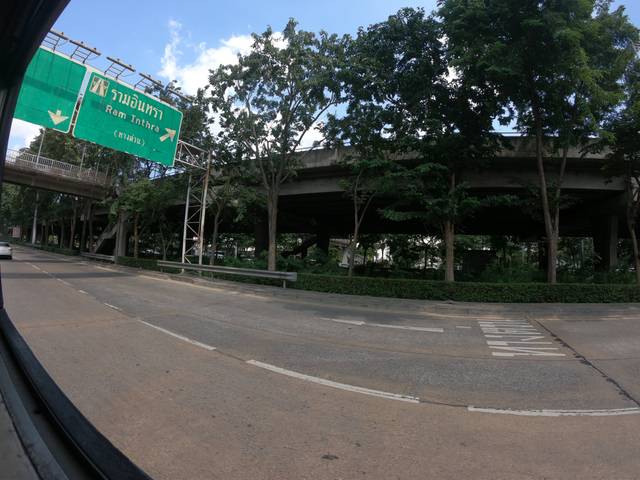
Region: Thailand
Coordinates: 13.79, 100.61